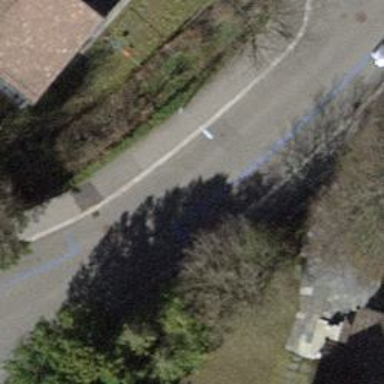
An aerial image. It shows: Residential road with asphalt surface. Both sides have sidewalks.